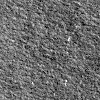
Atmospheric dust classification: not_dusty